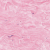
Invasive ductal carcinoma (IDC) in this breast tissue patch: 0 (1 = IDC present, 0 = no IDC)